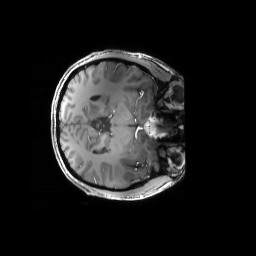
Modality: T1w
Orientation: axial
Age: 27
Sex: male
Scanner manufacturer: siemens
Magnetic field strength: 6.98 T
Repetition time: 2.37 s
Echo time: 0.00231 s